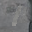
Label: 1